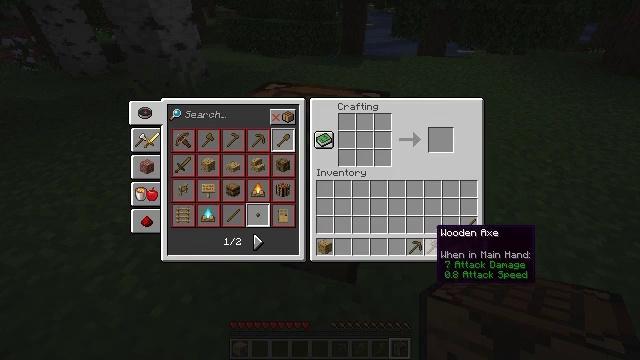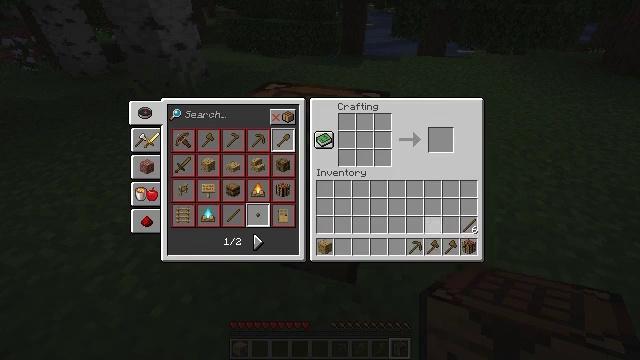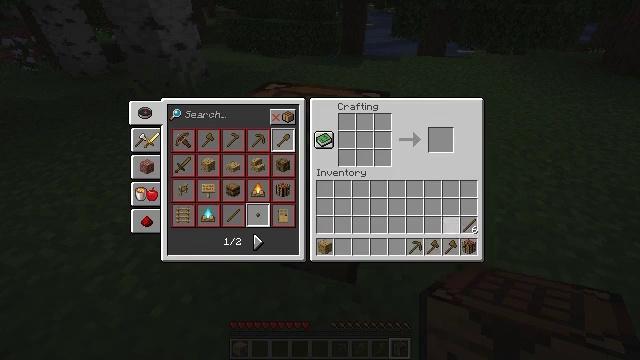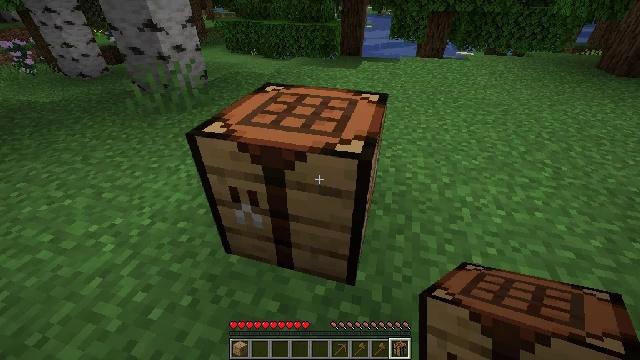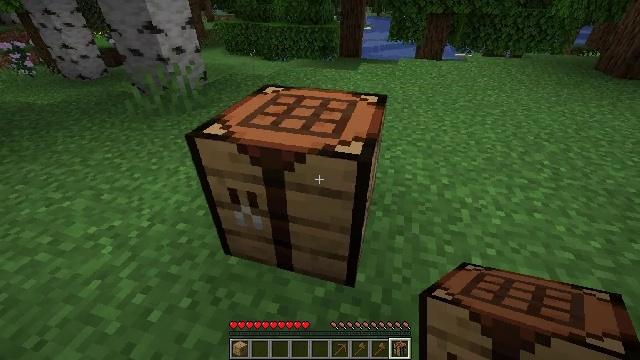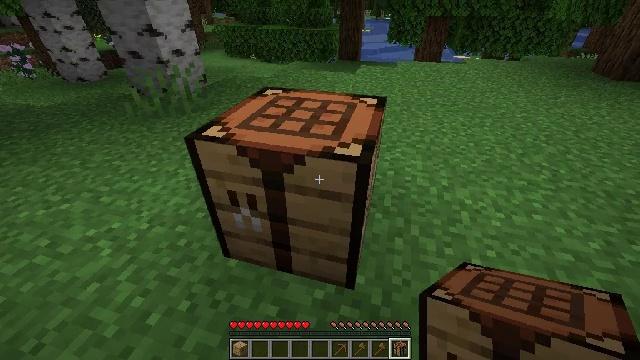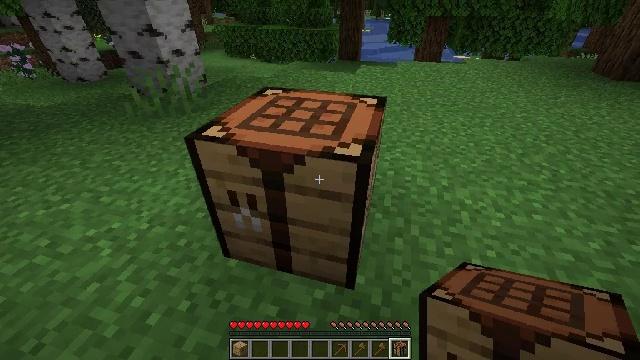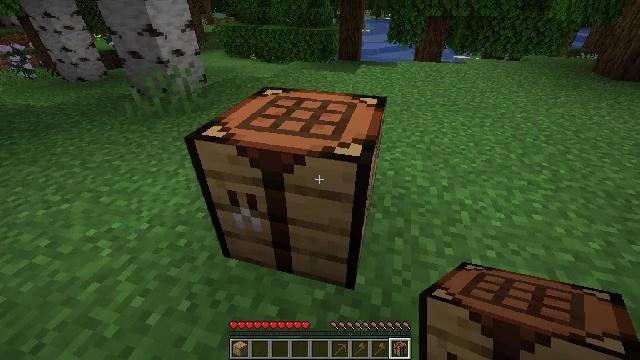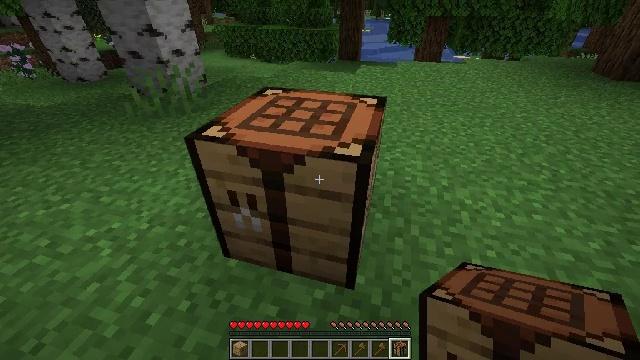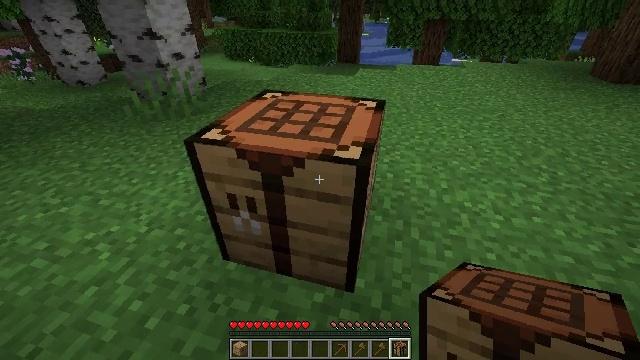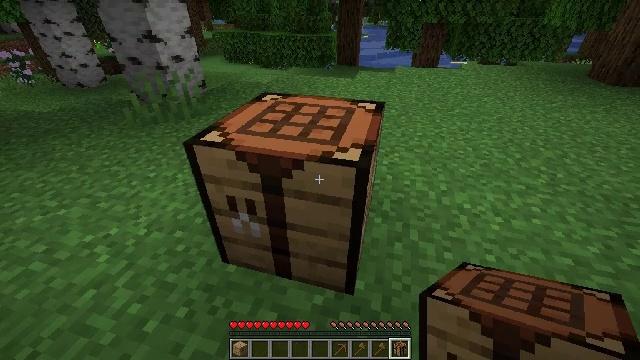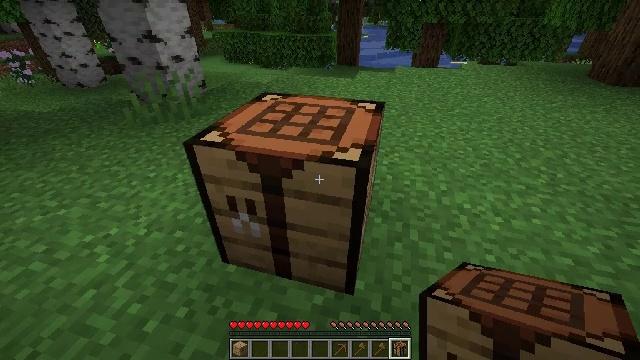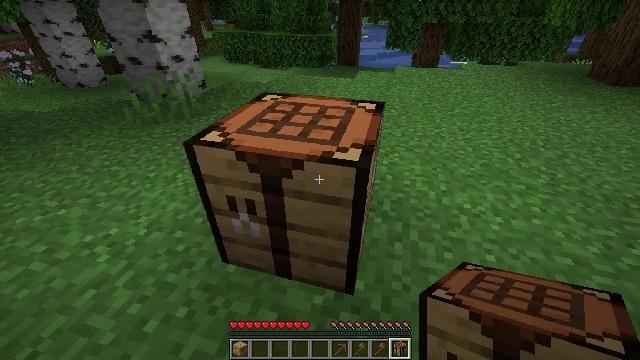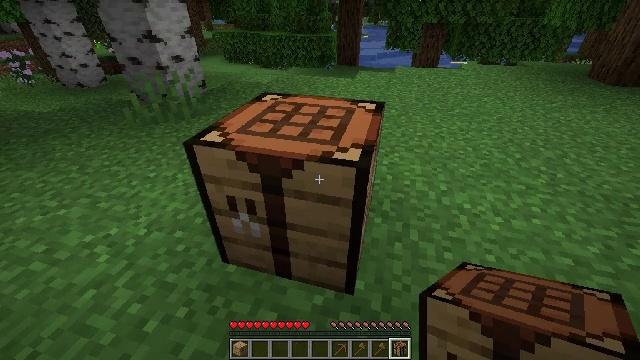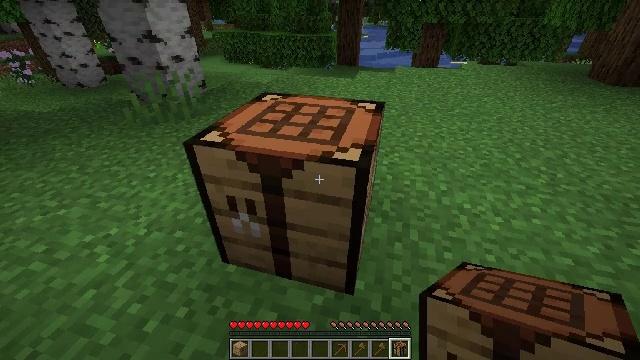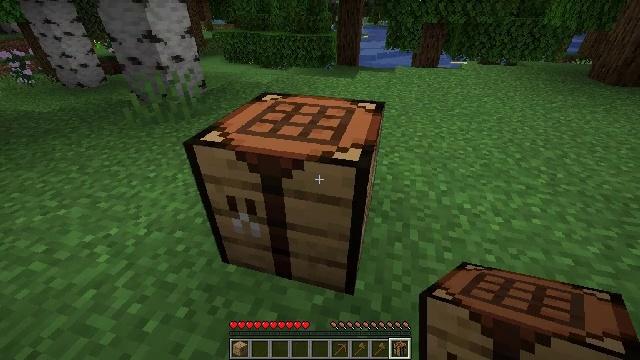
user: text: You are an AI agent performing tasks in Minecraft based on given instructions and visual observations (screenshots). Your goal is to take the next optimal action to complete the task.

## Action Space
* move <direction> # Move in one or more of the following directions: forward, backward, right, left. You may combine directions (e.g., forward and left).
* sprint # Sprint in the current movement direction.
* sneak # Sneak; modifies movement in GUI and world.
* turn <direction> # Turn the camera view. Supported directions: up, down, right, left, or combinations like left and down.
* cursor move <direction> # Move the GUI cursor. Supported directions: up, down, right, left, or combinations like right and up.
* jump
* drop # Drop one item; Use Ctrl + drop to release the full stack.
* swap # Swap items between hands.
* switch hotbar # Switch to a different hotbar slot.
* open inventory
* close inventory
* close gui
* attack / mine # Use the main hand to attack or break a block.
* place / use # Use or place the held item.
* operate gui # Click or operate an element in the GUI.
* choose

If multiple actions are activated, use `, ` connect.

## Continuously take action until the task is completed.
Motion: motion action
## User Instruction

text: Left click on the crafting table
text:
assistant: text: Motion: cursor move right and up
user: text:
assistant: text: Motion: no_op
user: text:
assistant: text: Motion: no_op
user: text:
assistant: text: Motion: close gui
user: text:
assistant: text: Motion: no_op
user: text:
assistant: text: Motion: no_op
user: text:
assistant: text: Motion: no_op
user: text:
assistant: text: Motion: no_op
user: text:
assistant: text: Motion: no_op
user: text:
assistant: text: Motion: no_op
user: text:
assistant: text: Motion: no_op
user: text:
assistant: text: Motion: no_op
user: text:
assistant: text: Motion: no_op
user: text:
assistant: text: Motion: no_op
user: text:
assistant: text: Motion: no_op
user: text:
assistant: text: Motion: no_op
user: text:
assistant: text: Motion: no_op
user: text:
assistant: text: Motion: no_op
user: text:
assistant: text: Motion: no_op
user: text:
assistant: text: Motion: no_op
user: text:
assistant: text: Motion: no_op
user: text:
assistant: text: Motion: no_op
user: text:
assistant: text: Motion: no_op
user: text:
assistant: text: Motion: no_op
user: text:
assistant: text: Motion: no_op
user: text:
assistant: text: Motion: no_op
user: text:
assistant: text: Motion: no_op
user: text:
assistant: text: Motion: no_op
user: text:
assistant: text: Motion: no_op
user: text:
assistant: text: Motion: no_op